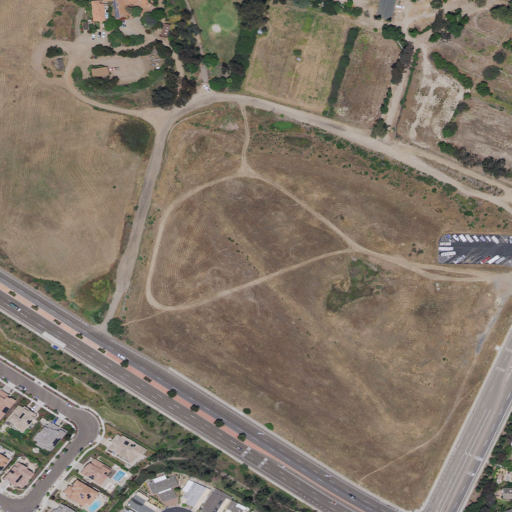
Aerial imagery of valley in California named Letterbox Canyon containing low intensity development, medium intensity development, grassland, open development, and high intensity development